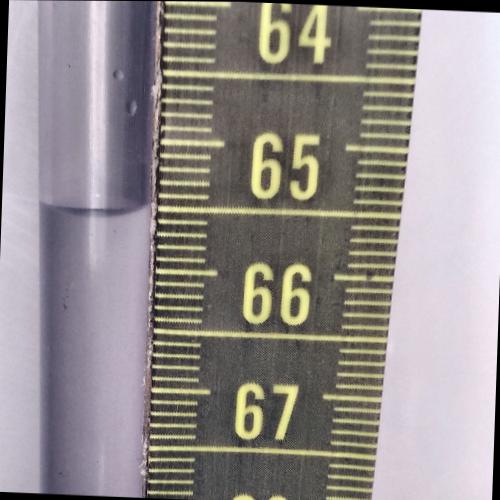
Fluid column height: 65.5 cm